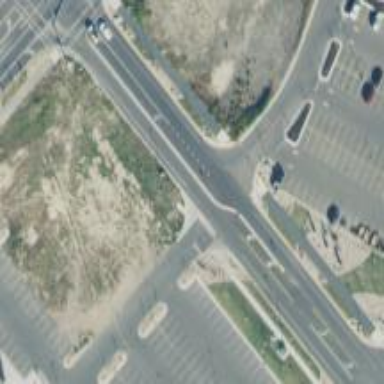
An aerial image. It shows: Crossing on the cycleway.